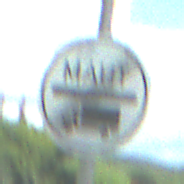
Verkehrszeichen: EndeMautpflicht
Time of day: Midday
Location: Outdoor (Nature)
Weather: PartlyCloudy
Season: NotSpecified
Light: Natural